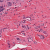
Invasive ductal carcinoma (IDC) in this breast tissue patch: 0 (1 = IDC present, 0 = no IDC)